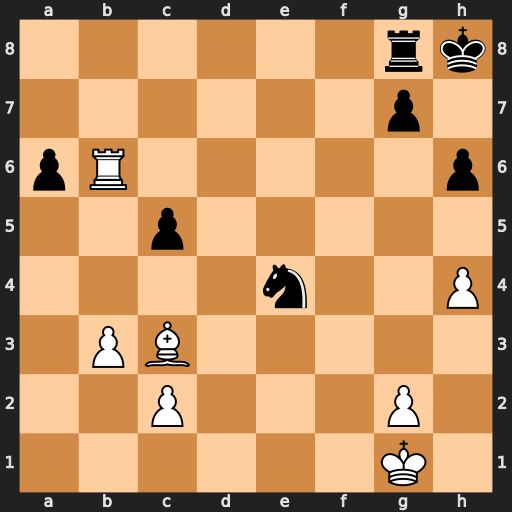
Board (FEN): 6rk/6p1/pR5p/2p5/4n2P/1PB5/2P3P1/6K1
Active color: w
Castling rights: -
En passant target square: -
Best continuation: Rxh6#